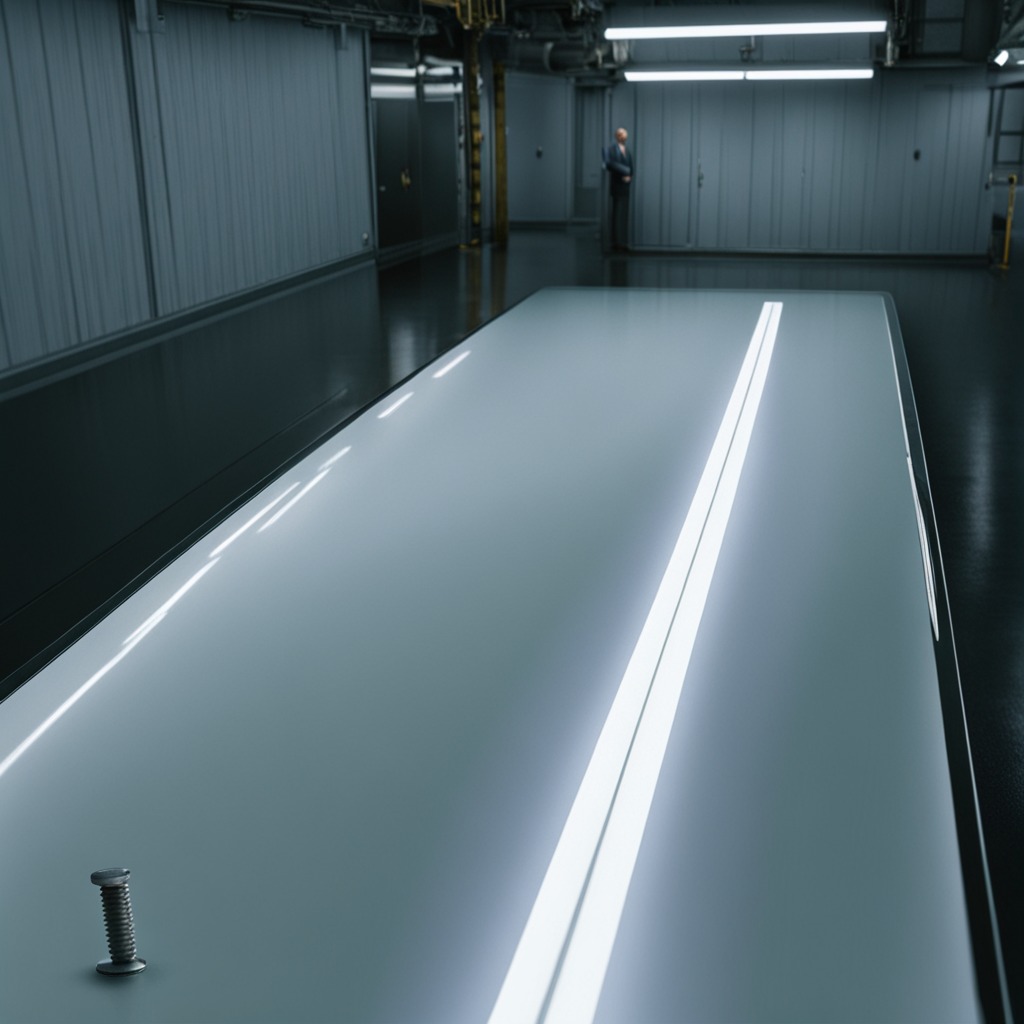
A metal screw lies on a high-gloss table in a ship maintenance bay industrial lighting.